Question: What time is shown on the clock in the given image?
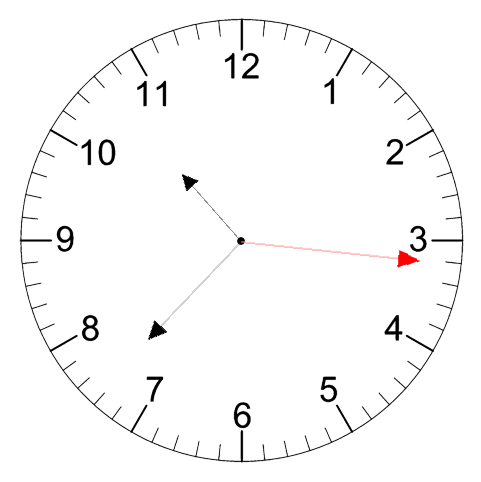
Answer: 10:37:16